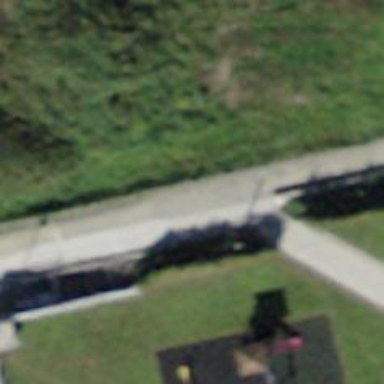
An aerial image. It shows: Concrete path.